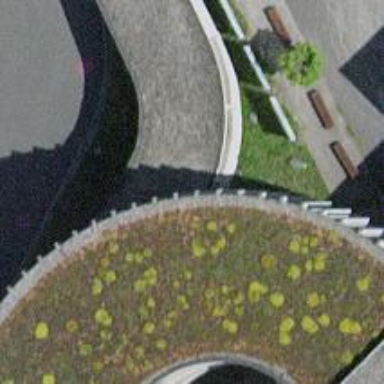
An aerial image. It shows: Entrance to multi-storey parking facility.